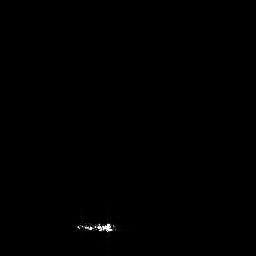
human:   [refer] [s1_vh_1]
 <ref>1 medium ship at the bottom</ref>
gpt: <box>[[28, 84, 45, 90, 0]]</box>